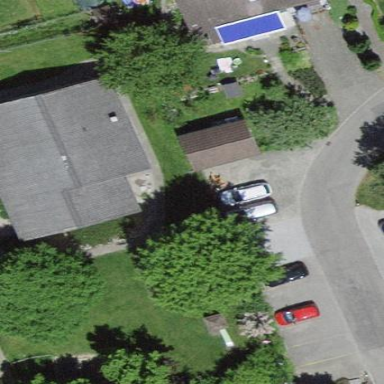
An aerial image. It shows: Street-side parking area.